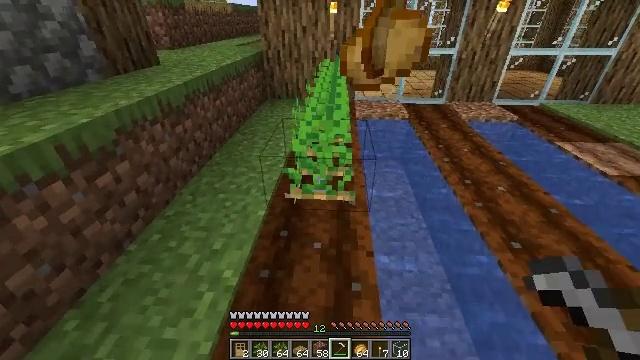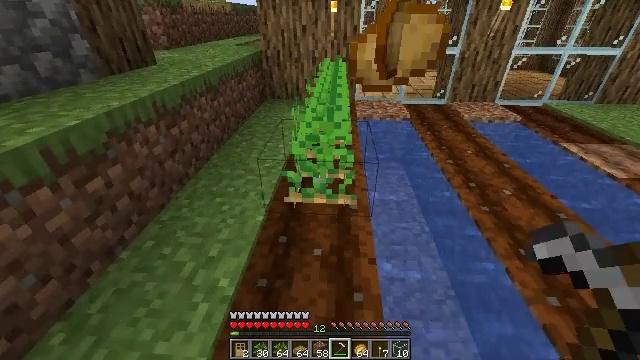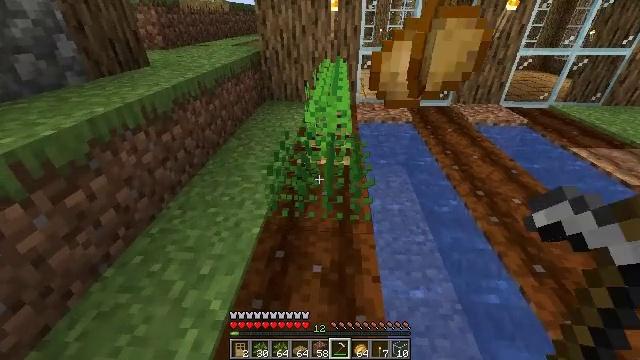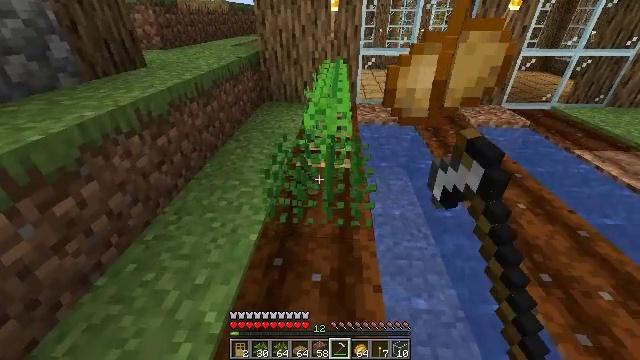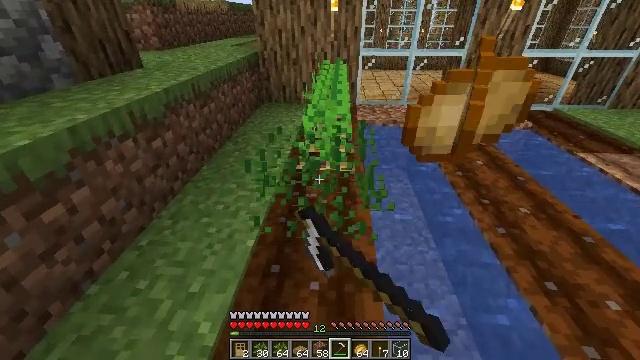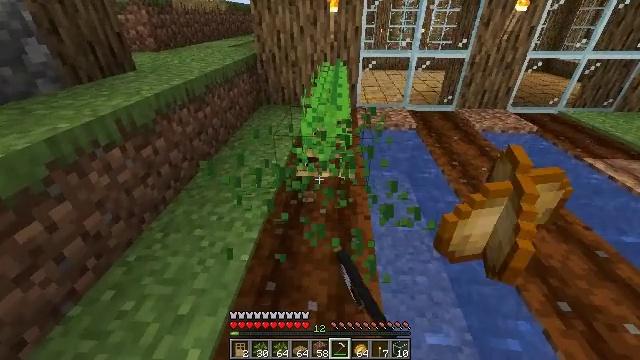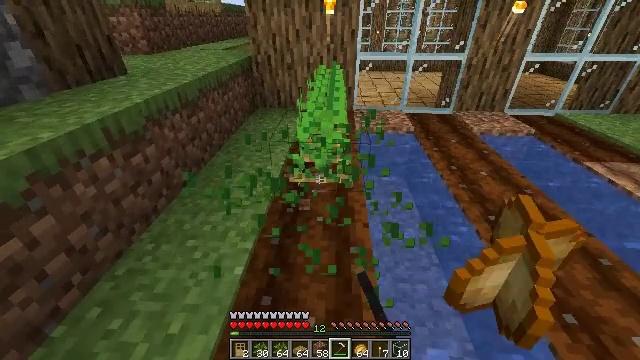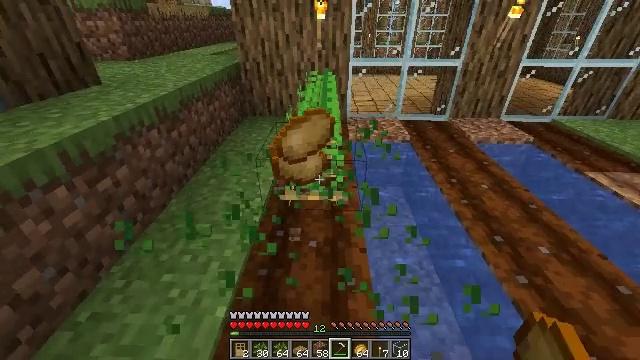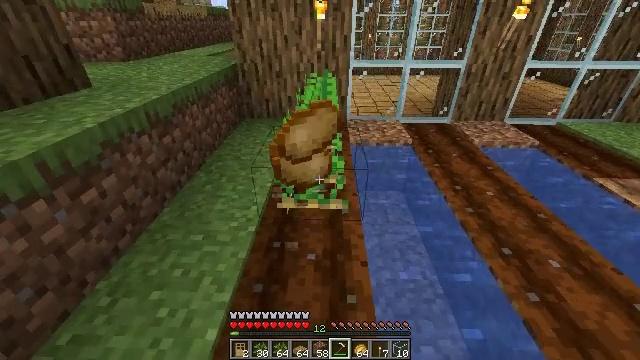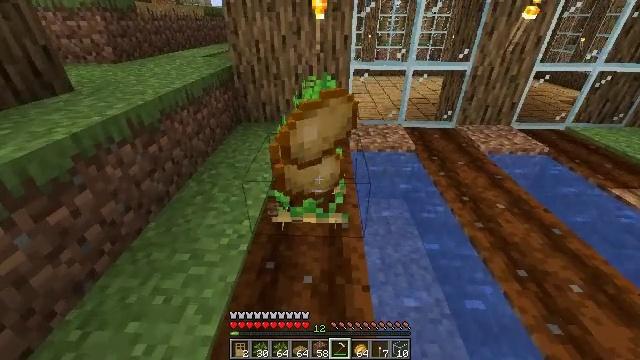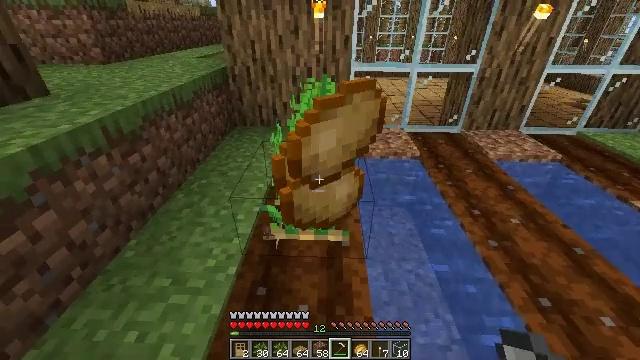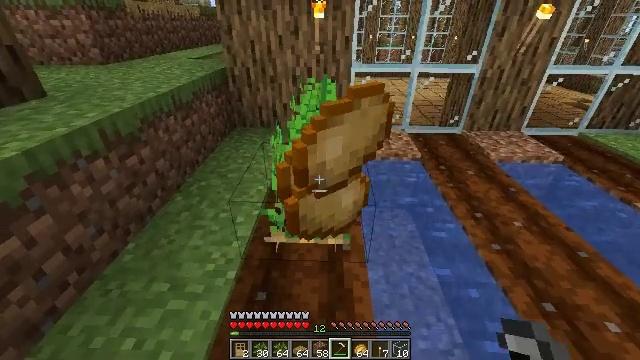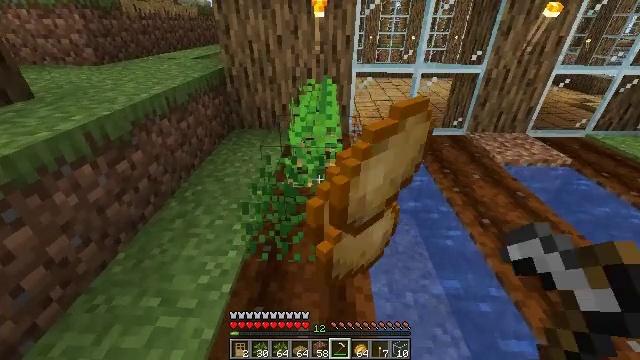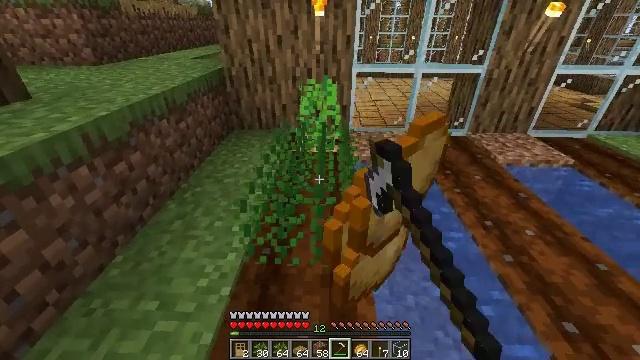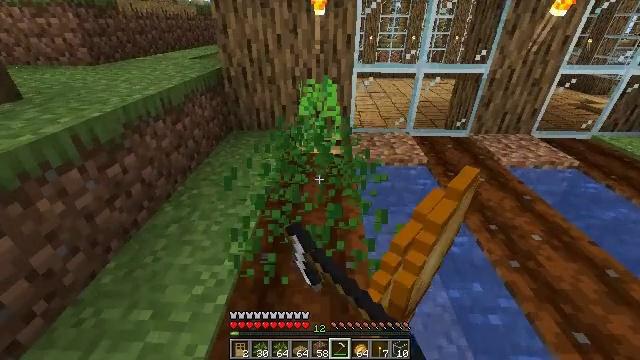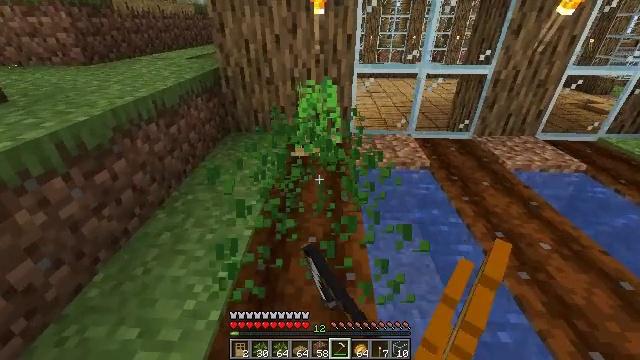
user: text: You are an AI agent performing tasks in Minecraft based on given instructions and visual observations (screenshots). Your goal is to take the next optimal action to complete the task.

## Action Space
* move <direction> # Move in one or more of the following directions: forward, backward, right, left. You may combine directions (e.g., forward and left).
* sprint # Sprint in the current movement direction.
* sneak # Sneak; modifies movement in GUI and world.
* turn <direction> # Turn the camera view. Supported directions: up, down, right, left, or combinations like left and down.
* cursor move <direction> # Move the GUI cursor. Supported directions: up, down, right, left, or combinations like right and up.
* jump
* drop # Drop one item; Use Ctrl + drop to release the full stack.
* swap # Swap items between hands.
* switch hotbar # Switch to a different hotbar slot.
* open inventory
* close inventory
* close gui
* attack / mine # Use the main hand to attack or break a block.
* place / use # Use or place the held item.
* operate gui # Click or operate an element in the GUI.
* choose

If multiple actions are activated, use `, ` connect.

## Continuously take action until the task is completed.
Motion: motion action
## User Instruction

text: Dig up potatoes from the soil.
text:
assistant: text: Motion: move forward
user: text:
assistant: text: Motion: attack / mine
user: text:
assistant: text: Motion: attack / mine
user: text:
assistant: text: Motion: attack / mine
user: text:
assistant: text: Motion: move forward, attack / mine
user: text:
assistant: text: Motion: move forward
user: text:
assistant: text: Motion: move forward, turn right
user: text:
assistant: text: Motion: move forward
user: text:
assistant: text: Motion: move forward
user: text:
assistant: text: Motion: move forward
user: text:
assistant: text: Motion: no_op
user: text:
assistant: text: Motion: attack / mine
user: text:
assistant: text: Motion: attack / mine
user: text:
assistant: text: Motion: move forward
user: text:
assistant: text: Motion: move forward
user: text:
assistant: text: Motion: move forward
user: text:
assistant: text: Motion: move forward
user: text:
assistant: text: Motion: move forward
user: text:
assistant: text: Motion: no_op
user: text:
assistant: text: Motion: no_op
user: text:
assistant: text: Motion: attack / mine
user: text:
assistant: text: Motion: attack / mine
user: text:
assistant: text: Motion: move forward
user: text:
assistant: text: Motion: move forward
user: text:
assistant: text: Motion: move forward
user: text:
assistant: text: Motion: move forward, turn down
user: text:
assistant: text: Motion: no_op